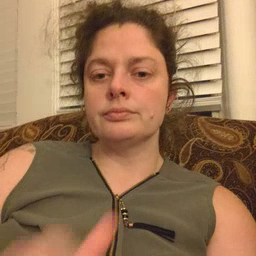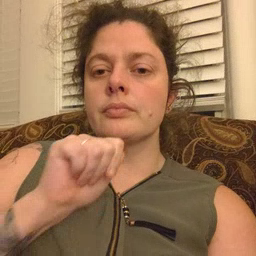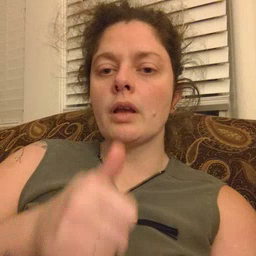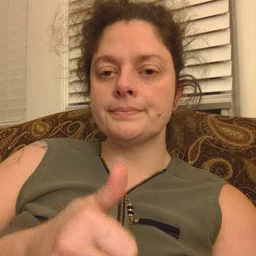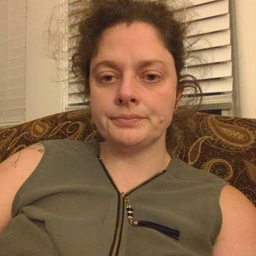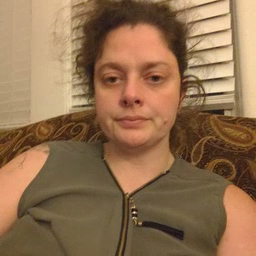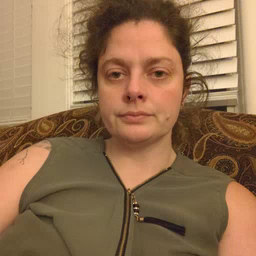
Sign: not